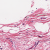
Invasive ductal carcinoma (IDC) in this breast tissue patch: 0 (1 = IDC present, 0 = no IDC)